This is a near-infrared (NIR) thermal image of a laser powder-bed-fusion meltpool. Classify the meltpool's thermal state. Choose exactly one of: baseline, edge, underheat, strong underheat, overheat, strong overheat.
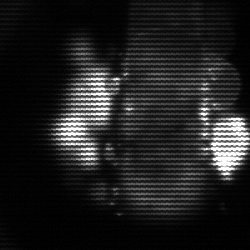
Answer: strong underheat